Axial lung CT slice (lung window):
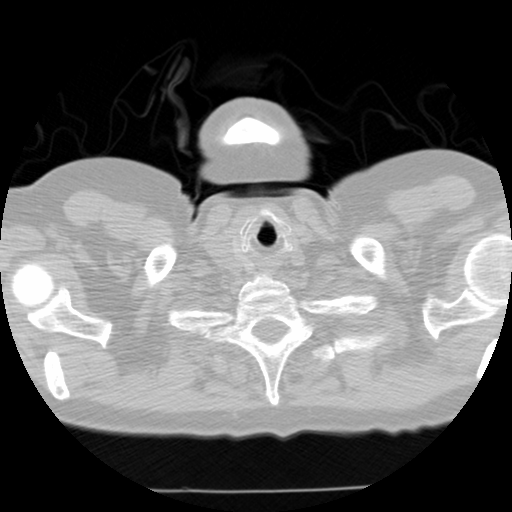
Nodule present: no